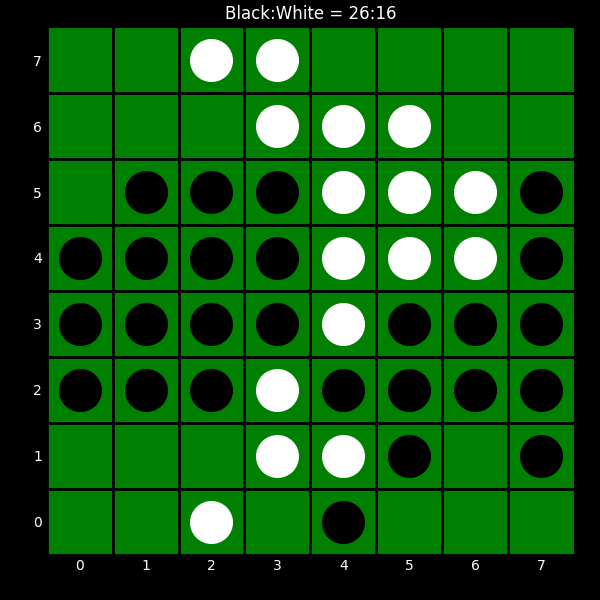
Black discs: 26
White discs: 16